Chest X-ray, PA view. Patient: 28 years old, sex M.
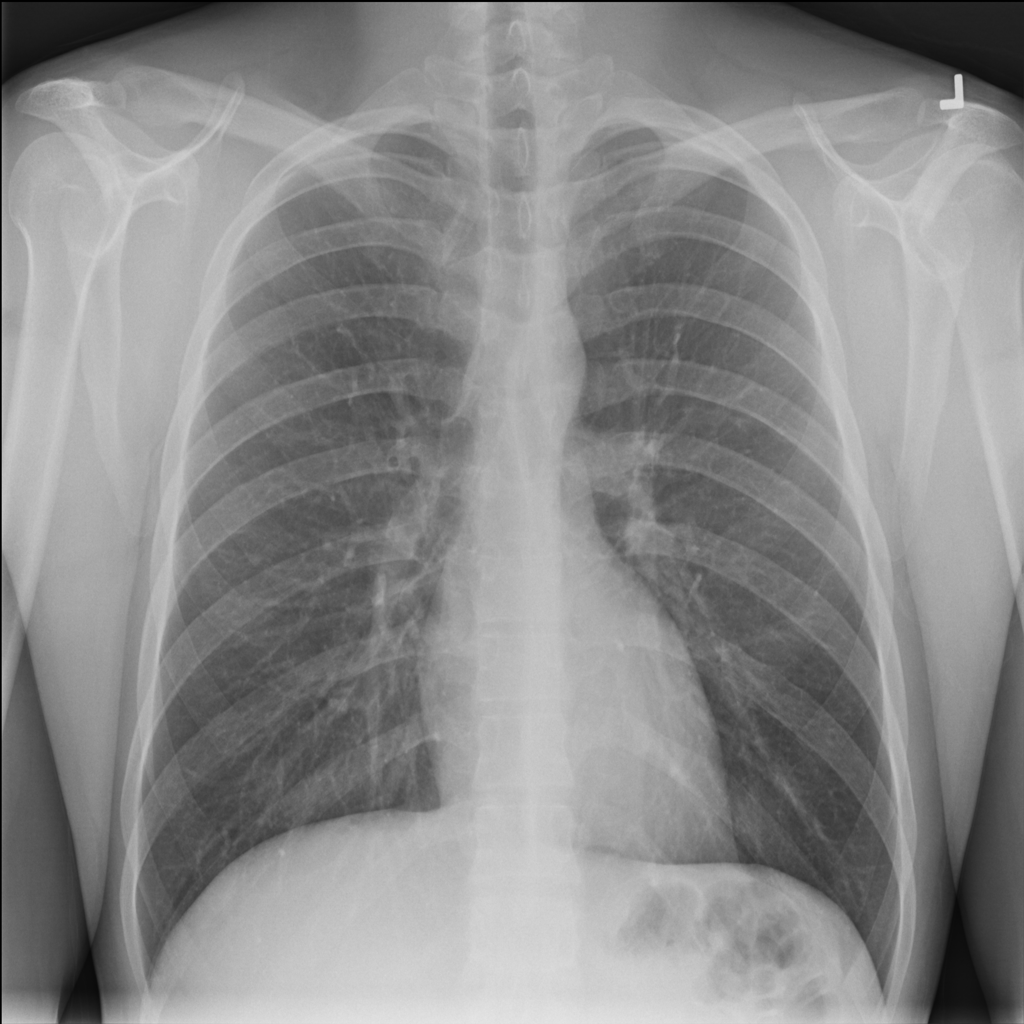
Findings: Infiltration